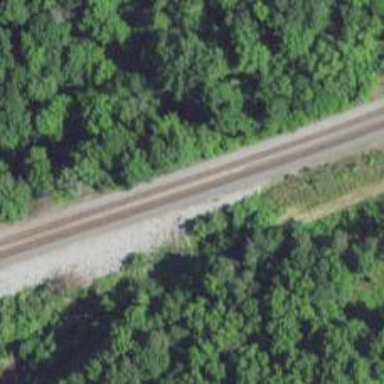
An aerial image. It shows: Railway track.